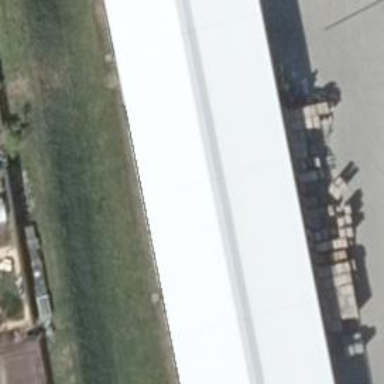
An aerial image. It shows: Trade shop.